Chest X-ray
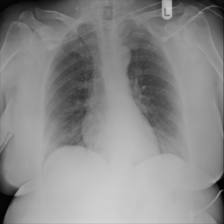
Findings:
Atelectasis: negative
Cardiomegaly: negative
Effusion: negative
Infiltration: negative
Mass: negative
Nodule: negative
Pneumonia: negative
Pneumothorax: negative
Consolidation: negative
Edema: positive
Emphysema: negative
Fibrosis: negative
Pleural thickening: negative
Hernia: negative